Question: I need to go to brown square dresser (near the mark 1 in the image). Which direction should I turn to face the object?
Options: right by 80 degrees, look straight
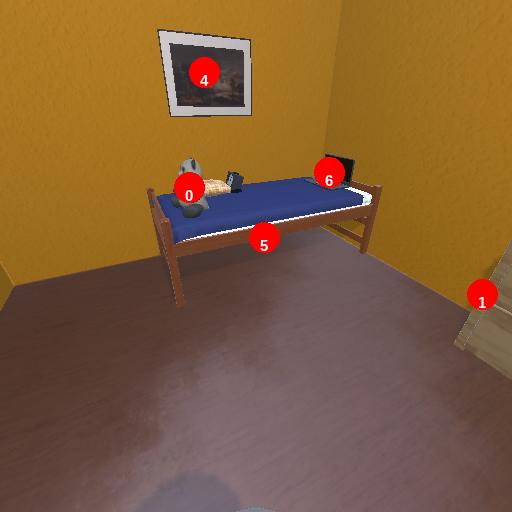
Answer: right by 80 degrees